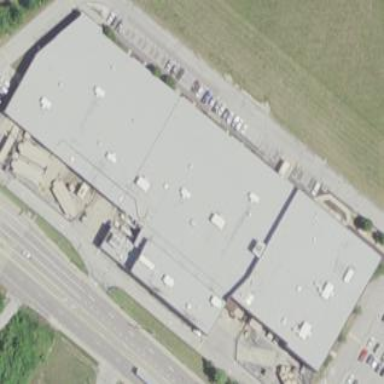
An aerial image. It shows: Industrial building.